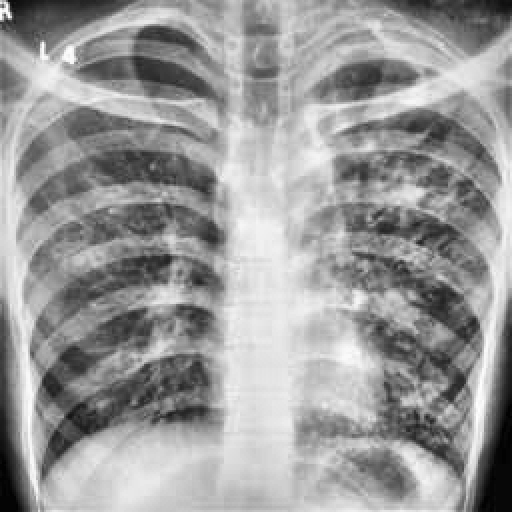
Finding: TUBERCULOSIS